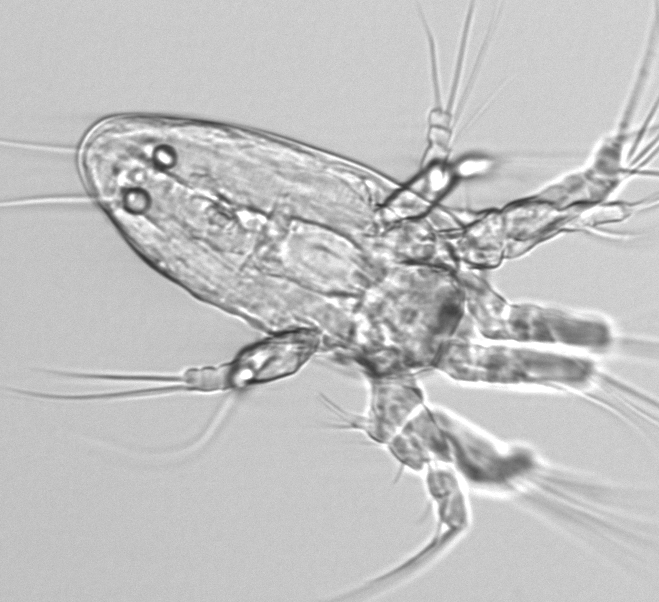
Label: Copepod_nauplii